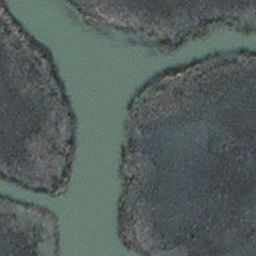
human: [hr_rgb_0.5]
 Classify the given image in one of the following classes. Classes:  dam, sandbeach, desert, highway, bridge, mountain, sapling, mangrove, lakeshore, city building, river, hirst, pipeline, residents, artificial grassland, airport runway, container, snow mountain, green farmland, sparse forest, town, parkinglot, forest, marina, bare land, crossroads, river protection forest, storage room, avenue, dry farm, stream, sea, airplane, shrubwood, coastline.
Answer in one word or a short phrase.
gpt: stream